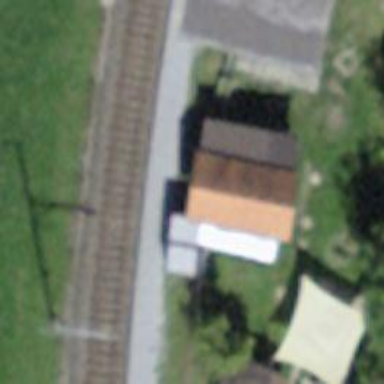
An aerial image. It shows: Platform for public transport at railway station.